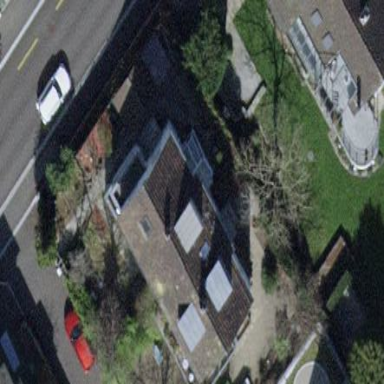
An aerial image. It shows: Flat-roofed building.